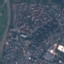
Label: Residential